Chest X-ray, PA view. Patient: 37 years old, sex F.
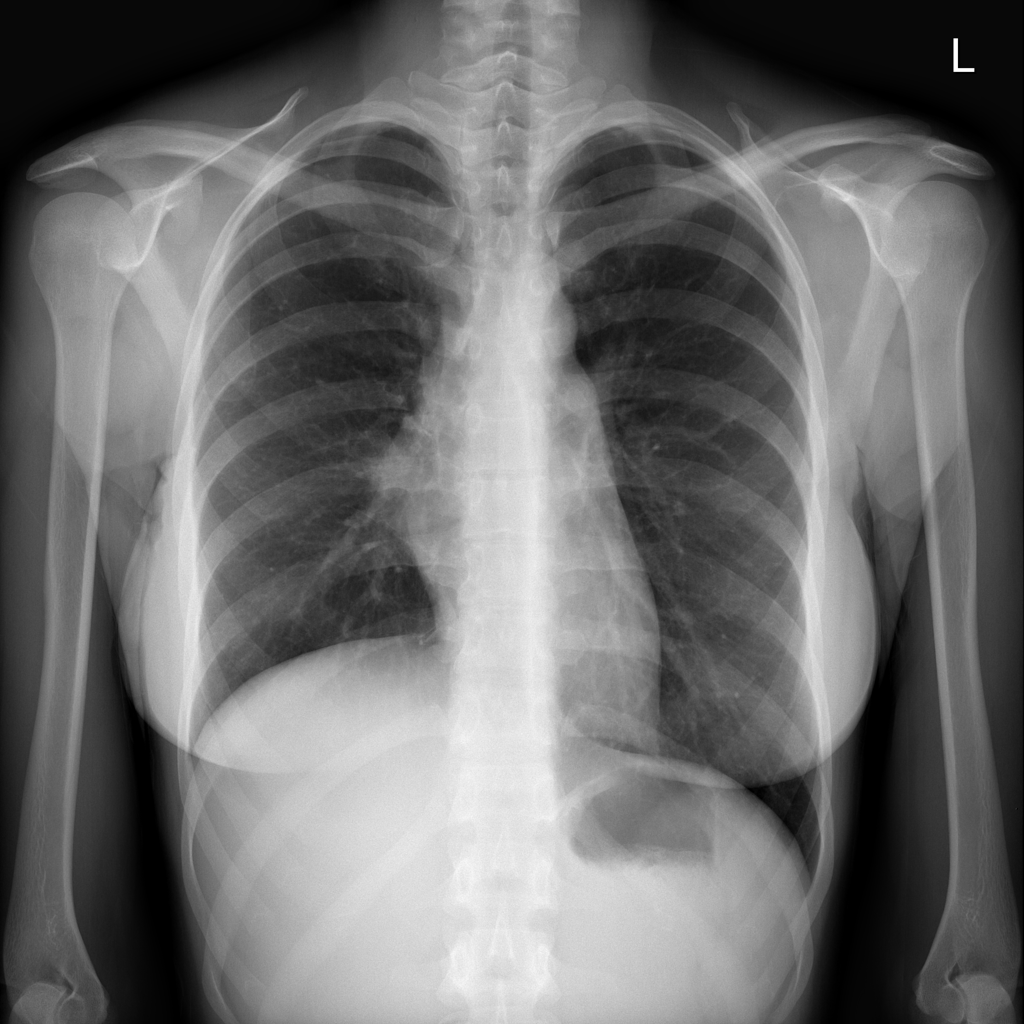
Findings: Mass